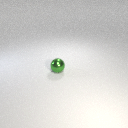
small green metal sphere